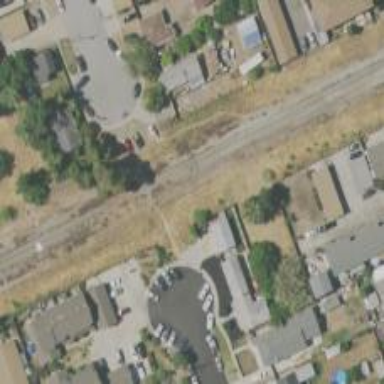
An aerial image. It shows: Disused railway.